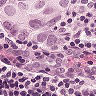
Metastatic tissue present: yes